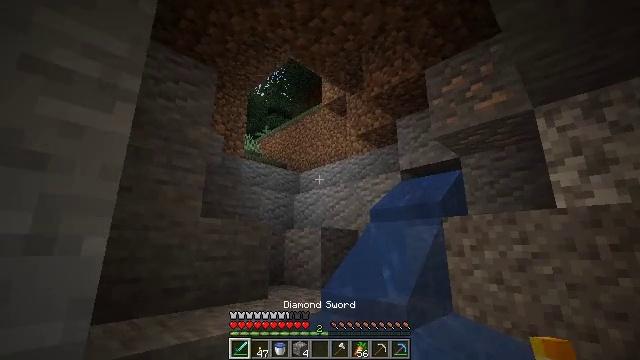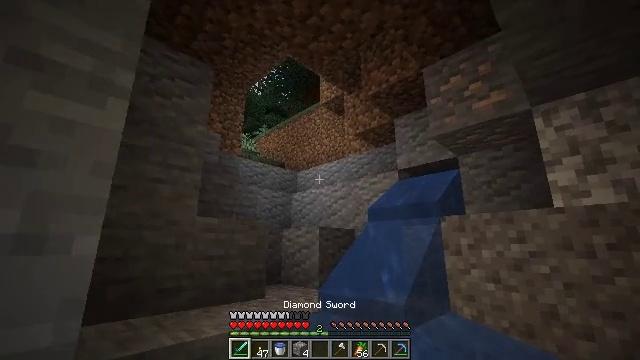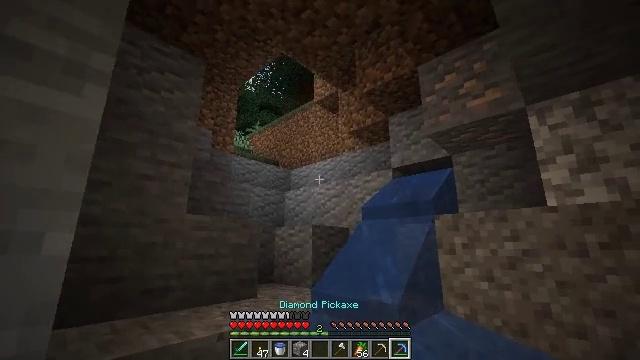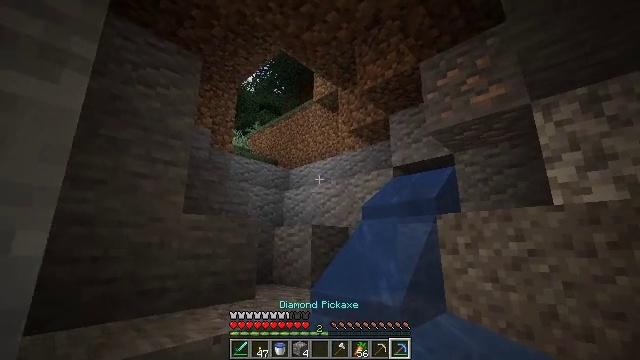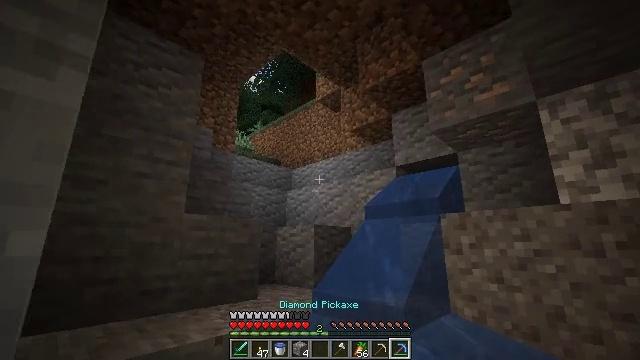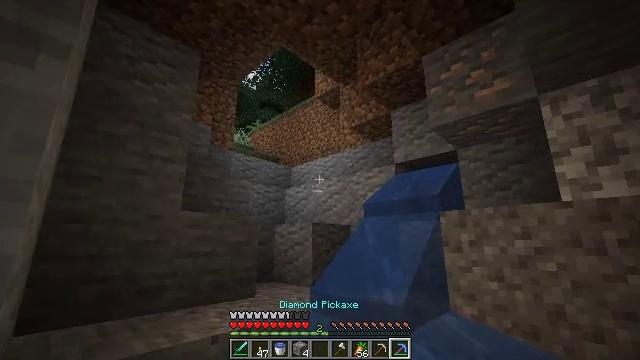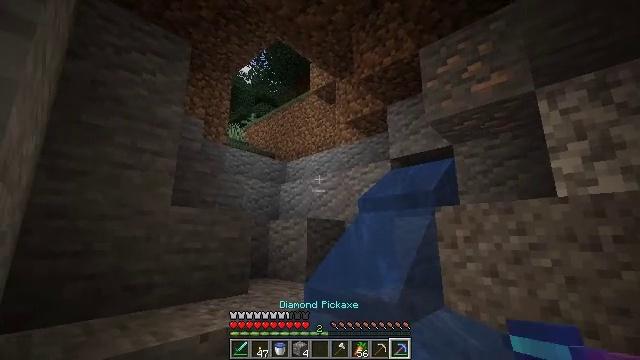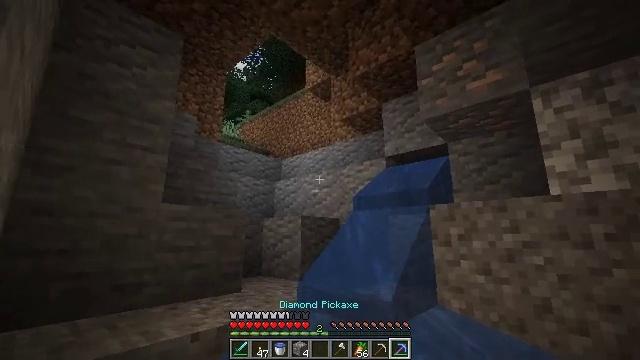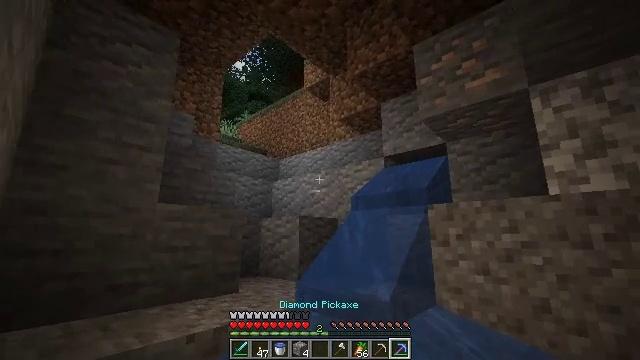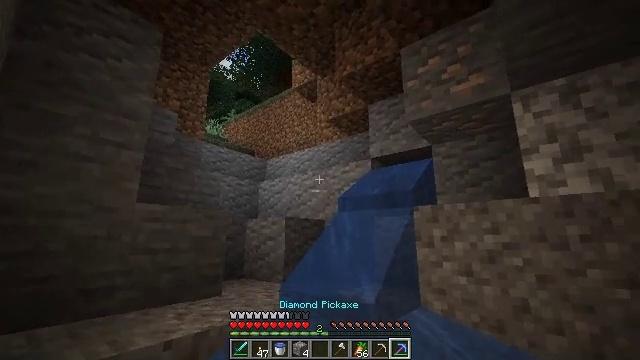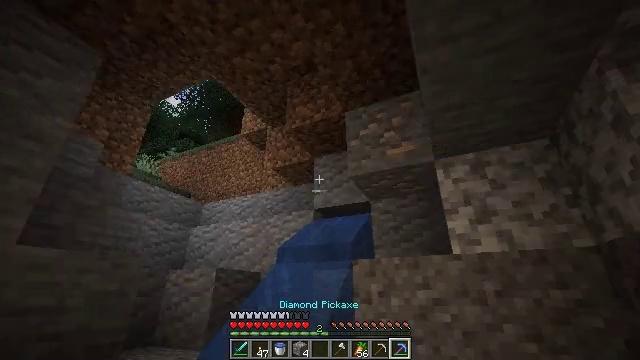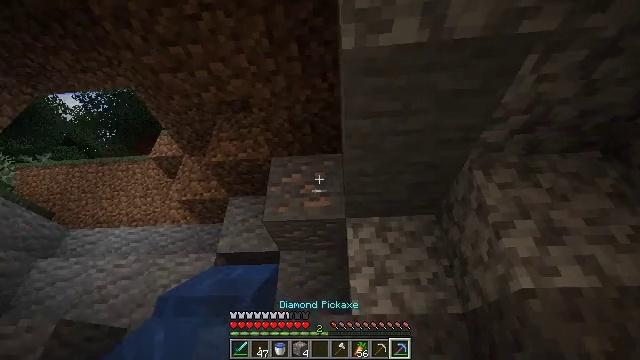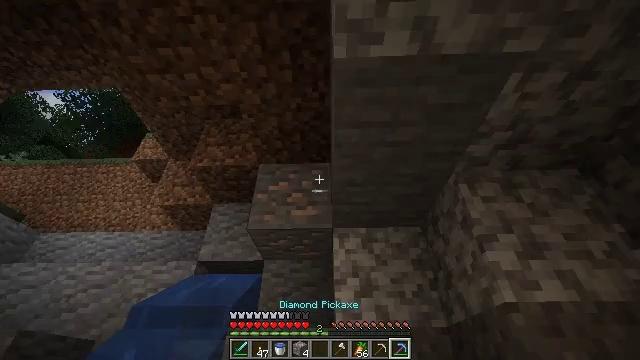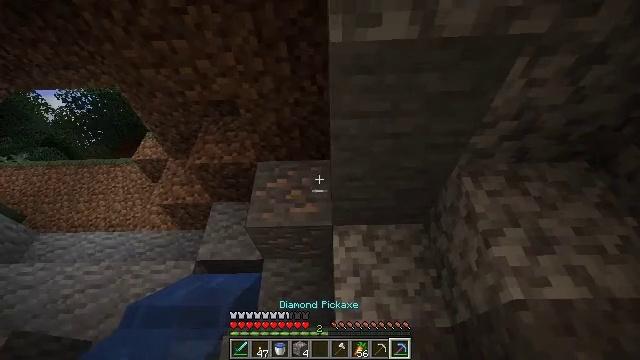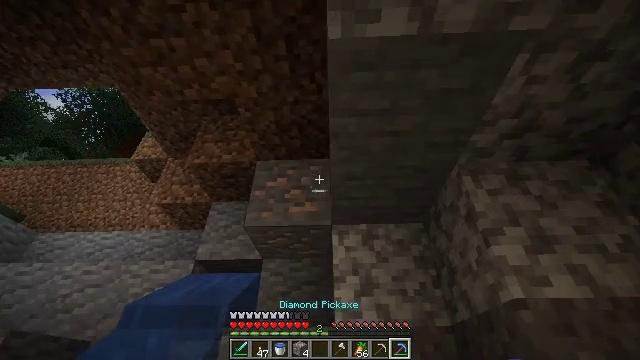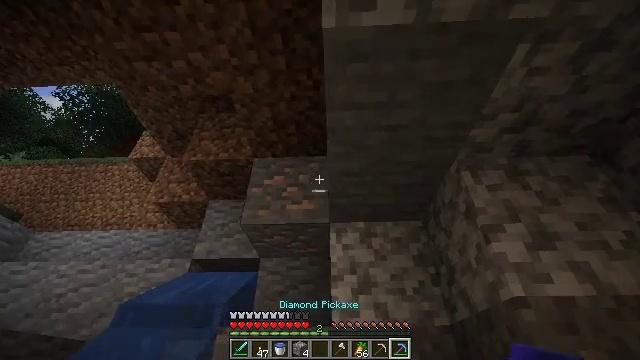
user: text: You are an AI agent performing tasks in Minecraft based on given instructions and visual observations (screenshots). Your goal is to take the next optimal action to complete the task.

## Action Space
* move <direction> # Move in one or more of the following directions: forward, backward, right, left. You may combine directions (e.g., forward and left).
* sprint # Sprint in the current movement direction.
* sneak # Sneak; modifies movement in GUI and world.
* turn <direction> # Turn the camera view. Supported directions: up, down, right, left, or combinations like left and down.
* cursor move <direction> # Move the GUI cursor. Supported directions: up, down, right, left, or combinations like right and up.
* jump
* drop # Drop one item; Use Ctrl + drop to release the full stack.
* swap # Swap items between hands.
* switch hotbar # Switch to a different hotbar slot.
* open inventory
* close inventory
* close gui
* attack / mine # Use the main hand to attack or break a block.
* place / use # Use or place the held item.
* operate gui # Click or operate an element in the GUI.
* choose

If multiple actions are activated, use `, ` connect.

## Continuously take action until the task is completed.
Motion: motion action
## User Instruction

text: Mine the iron ore underground.
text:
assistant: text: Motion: move forward
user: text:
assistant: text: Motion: move forward, turn right
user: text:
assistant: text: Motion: move forward
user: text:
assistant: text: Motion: move forward
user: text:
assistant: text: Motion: move forward
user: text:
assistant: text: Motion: move forward
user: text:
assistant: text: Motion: move forward, turn right
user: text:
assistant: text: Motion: move forward
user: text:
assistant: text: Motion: move forward, turn right
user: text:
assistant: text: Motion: move forward, turn right and up
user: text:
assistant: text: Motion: move forward, turn right and up
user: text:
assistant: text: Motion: move forward, turn right and up
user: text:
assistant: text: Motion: move forward
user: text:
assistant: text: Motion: move forward
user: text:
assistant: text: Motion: move forward
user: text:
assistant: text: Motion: move forward and move left, turn left
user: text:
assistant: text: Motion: move forward and move left, turn left
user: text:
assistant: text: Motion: move forward and move left, turn left and down
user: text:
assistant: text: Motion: move forward and move left
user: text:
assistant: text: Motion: move forward and move left, attack / mine
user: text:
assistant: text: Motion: move forward and move left, attack / mine
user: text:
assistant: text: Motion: move forward and move left, attack / mine
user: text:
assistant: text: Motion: move forward and move left, attack / mine
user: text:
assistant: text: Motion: move forward and move left, attack / mine
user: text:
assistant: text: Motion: move forward and move left, turn right, attack / mine
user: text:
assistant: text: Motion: move forward and move left, turn right, attack / mine
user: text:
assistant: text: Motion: move forward and move left, turn right, attack / mine
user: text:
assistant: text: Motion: move forward and move left, attack / mine
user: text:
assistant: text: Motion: move forward and move left, attack / mine
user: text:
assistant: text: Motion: move forward and move left, attack / mine